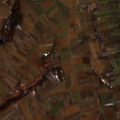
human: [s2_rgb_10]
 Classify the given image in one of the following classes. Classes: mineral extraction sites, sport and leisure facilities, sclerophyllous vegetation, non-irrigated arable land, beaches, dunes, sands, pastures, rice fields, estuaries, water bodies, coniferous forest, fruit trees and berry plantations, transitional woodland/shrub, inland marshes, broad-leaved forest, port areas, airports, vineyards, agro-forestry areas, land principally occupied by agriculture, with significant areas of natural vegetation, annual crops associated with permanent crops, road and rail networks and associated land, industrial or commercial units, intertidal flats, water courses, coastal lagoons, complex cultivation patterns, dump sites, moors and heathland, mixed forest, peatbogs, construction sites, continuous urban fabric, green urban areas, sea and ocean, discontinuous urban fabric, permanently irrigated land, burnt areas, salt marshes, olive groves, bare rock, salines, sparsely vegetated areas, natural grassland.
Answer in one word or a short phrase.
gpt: non-irrigated arable land, fruit trees and berry plantations, complex cultivation patterns, land principally occupied by agriculture, with significant areas of natural vegetation